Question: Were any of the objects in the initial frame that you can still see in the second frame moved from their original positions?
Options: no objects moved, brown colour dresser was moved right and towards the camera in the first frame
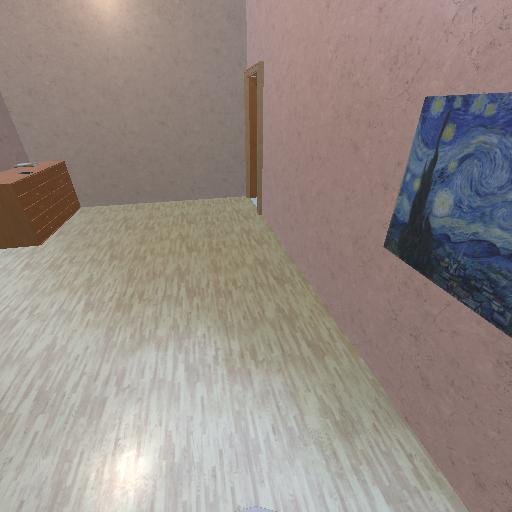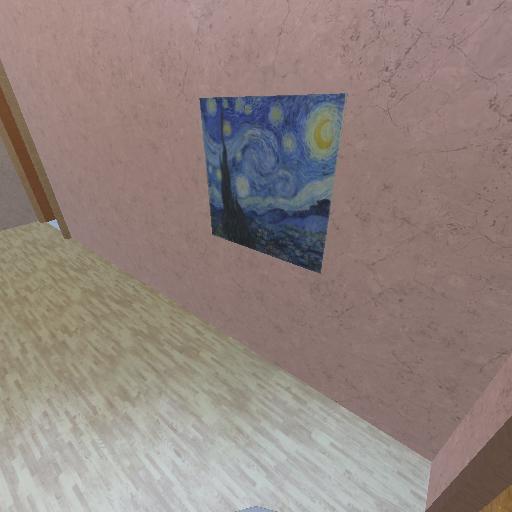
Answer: no objects moved